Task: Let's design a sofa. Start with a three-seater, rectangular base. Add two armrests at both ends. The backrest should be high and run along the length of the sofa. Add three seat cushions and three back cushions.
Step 222:
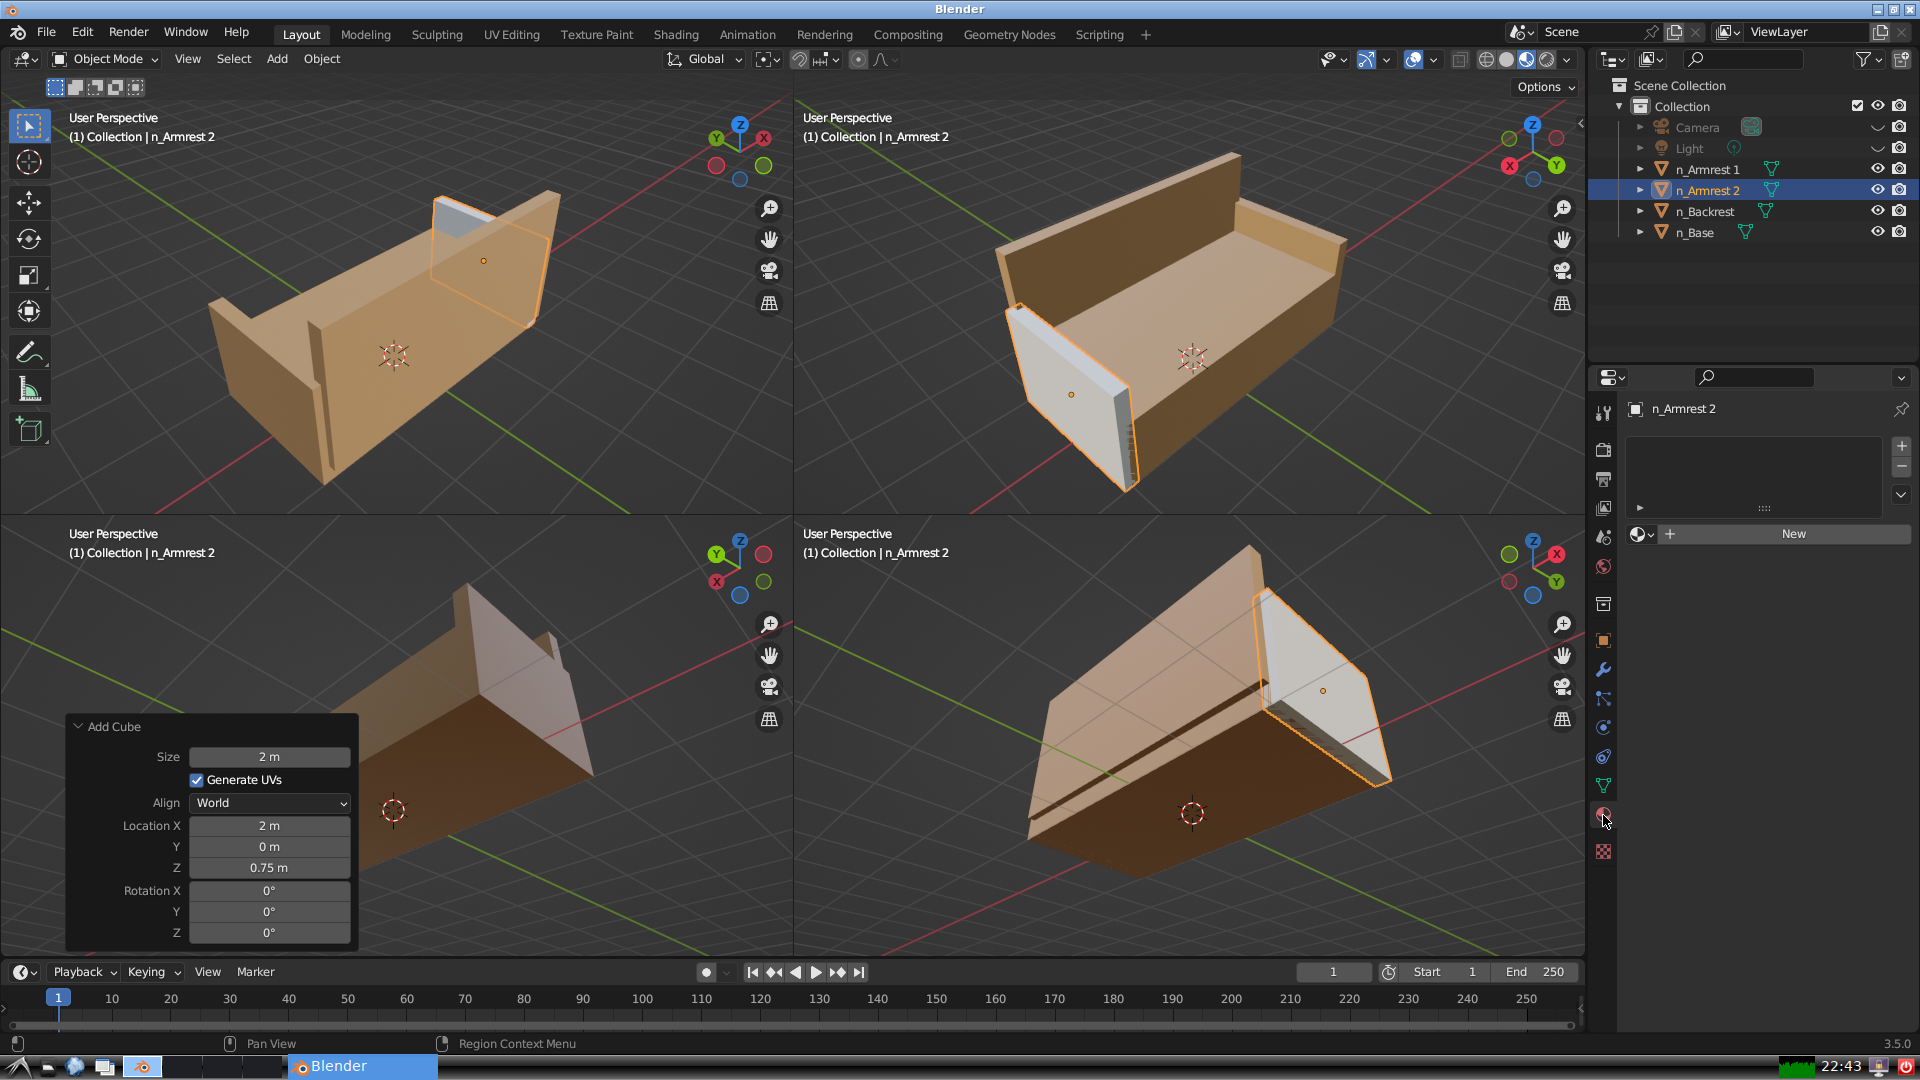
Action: {"mouse_move": [1636, 534]}